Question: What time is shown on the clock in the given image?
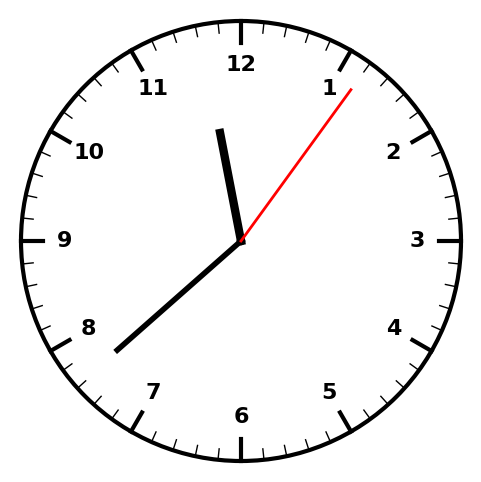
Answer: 11:38:06